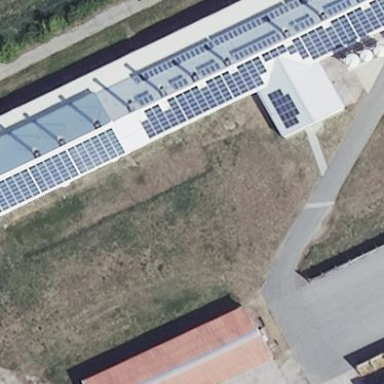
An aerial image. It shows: Gabled grey roof on farm auxiliary building. The roof is oriented along the length of the structure.